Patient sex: F
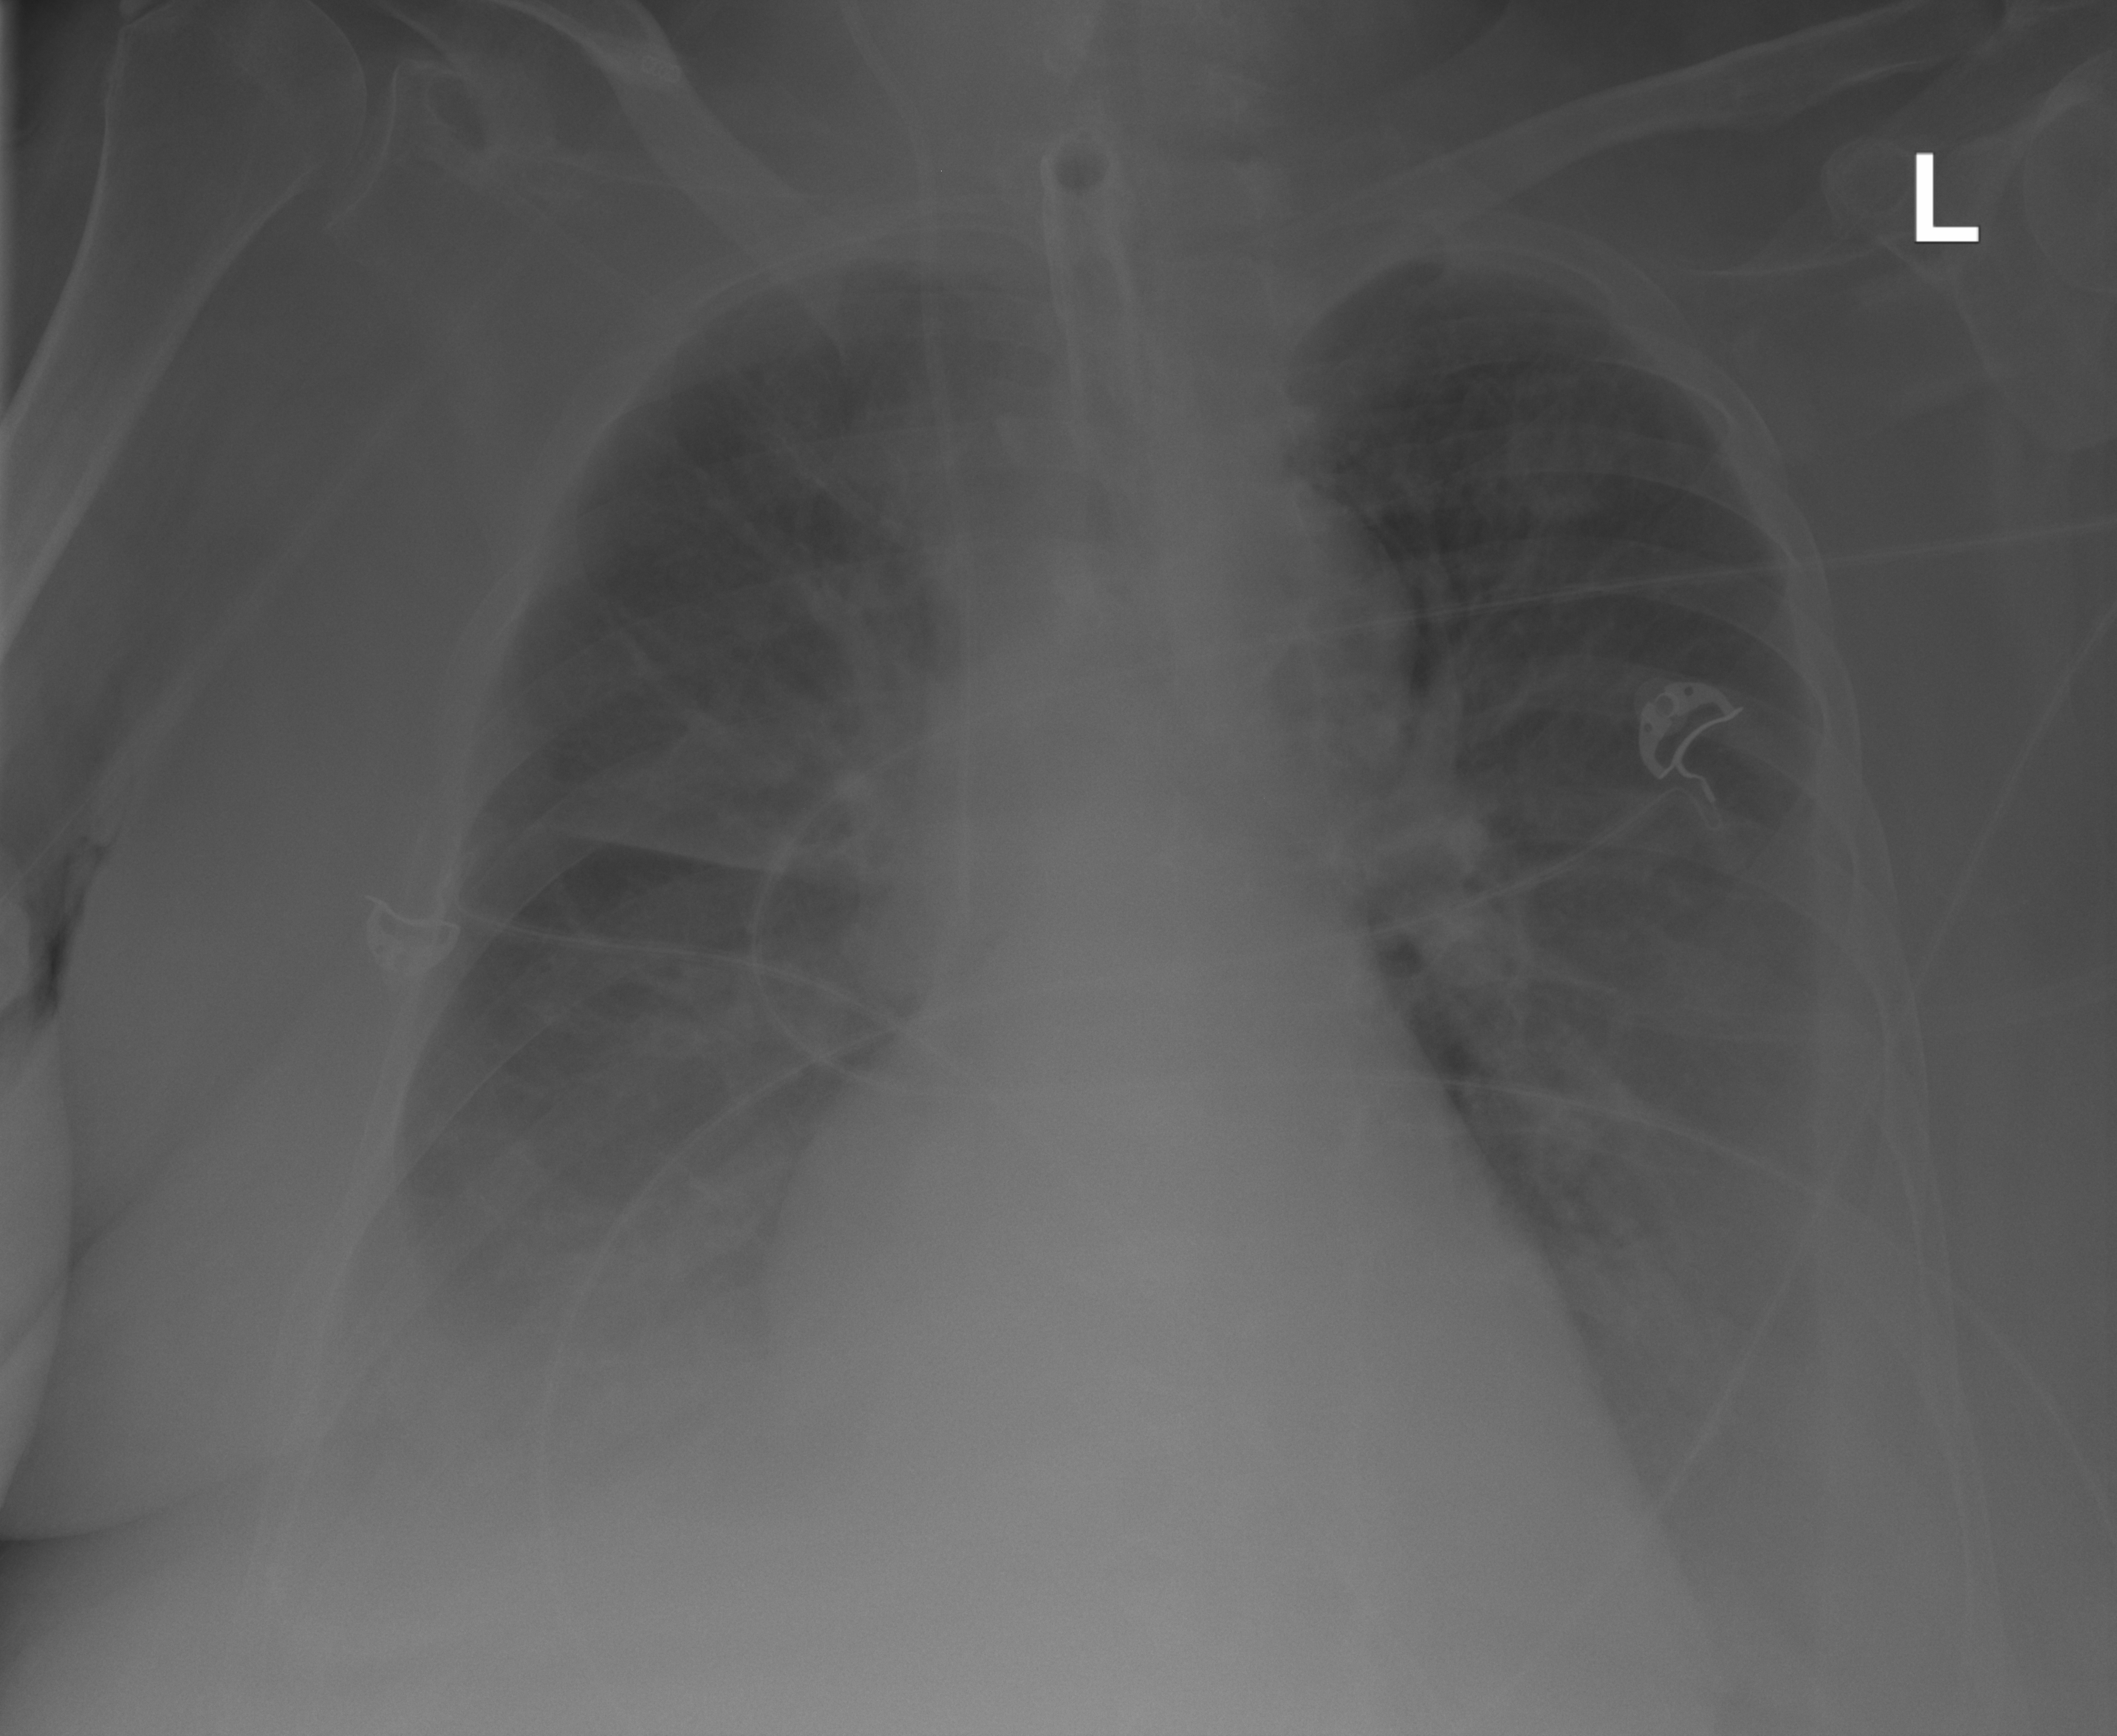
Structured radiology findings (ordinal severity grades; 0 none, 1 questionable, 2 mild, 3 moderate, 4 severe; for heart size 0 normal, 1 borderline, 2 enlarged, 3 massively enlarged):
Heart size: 0
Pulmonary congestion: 0
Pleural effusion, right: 2
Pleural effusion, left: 2
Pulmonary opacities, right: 0
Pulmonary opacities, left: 0
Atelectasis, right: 2
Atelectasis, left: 2